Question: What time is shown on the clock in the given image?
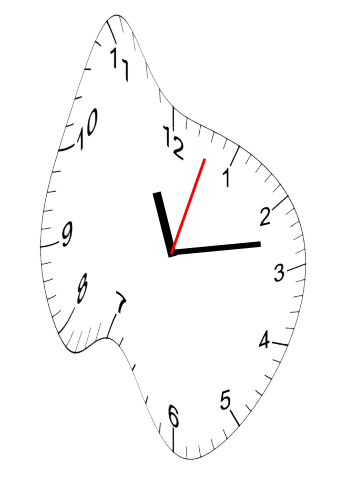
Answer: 11:13:03